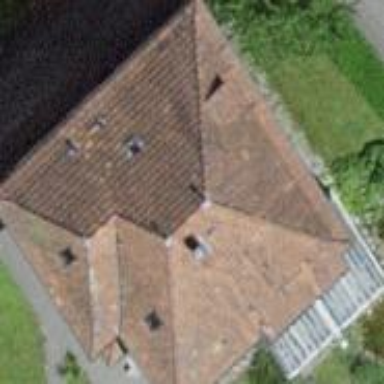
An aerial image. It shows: Building with hipped roof made of roof tiles.